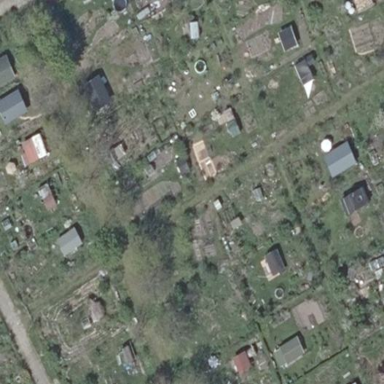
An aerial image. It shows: Allotments area.